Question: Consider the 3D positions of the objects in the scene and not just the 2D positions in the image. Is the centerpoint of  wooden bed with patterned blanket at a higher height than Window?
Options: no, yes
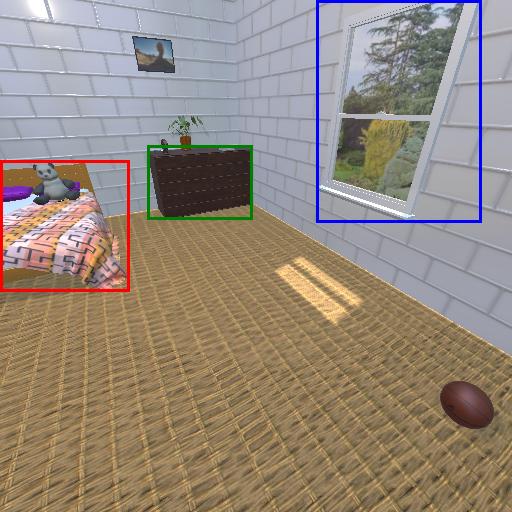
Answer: no